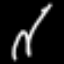
Label: squiggle